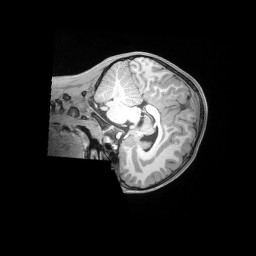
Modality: T1w
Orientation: sagittal
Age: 7
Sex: male
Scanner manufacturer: siemens
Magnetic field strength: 3 T
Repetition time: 2.53 s
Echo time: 0.00164 s